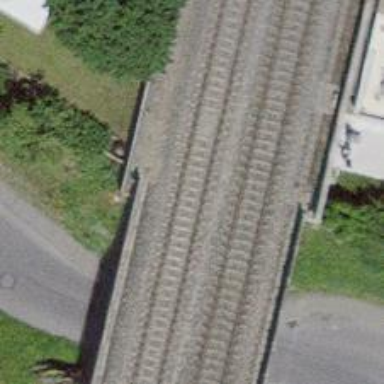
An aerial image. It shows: Single-track railway bridge with electrified contact line.